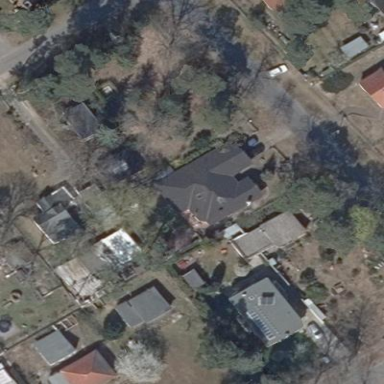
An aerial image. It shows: Hipped roof house.